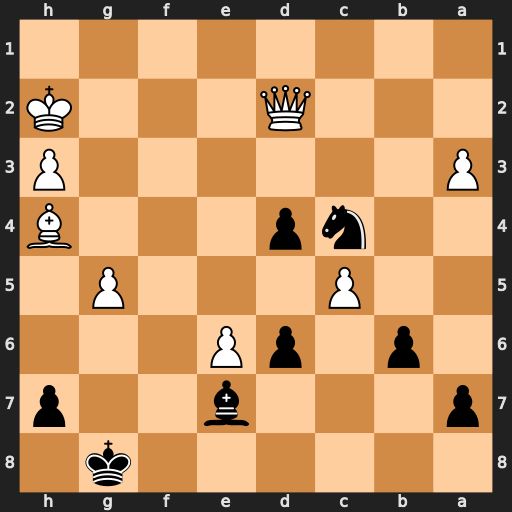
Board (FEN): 6k1/p3b2p/1p1pP3/2P3P1/2np3B/P6P/3Q3K/8
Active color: b
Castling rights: -
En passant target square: -
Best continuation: Nxd2 c6 d5 g6 Bd6+